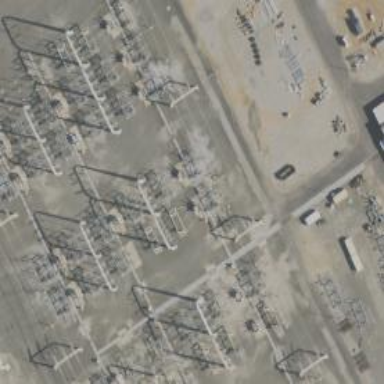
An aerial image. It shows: Switch for power supply.